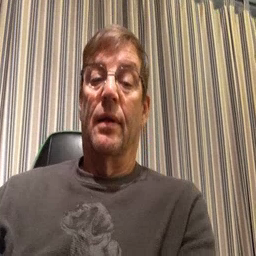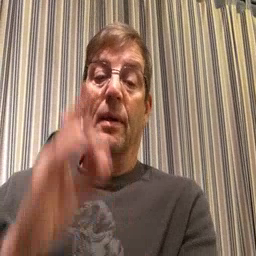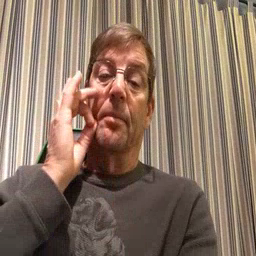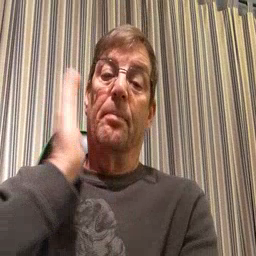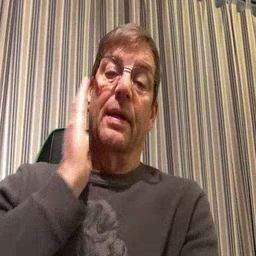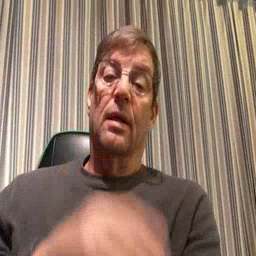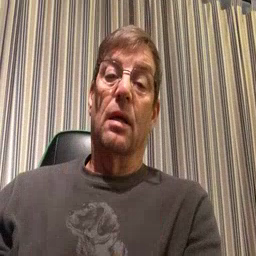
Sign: bee